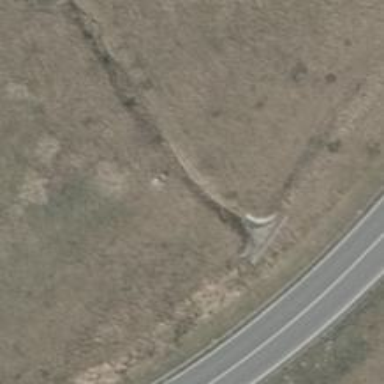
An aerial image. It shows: Culvert tunnel.